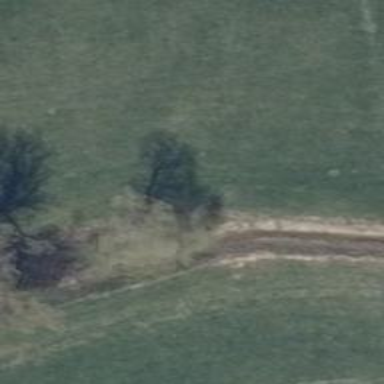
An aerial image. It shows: Row of trees in natural setting.